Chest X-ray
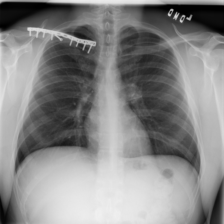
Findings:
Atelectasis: negative
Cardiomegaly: negative
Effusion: negative
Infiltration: negative
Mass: negative
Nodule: negative
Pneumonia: negative
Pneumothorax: negative
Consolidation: negative
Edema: negative
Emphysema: negative
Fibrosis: negative
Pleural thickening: negative
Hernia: negative